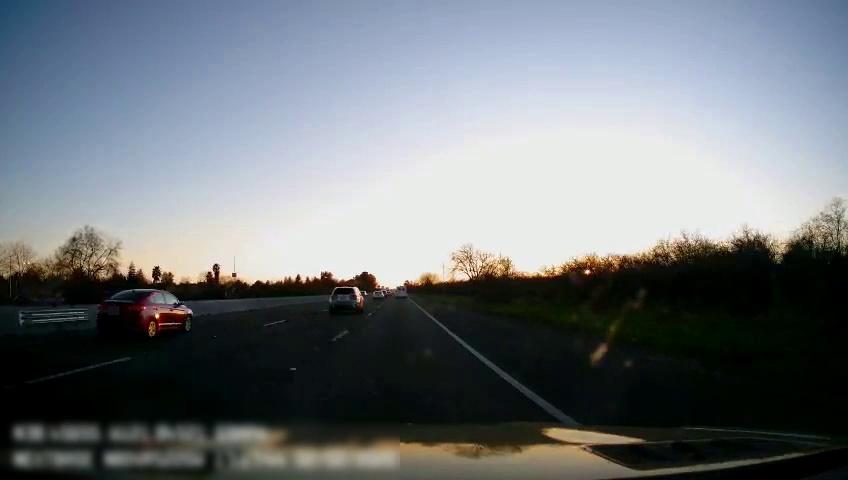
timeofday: Dusk/Dawn/Twilight
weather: Sunny
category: Drivable Space
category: Vehicles | Other LV
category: Vehicles | Car
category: Vehicles | SUV
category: Vehicles | Car
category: Lanes | Current Lane
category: Lanes | Alternate Lane
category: Lanes | Alternate Lane